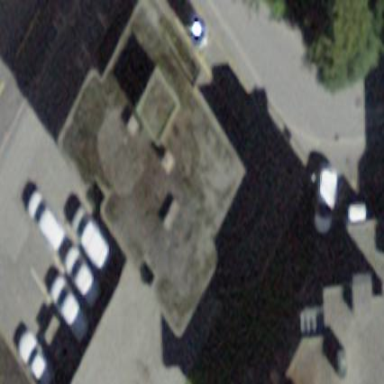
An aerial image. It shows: Building with flat roof.